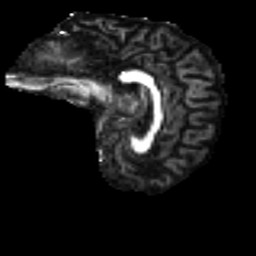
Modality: FA
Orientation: sagittal
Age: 55
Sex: male
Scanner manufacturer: ge
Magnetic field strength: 3 T
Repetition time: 7.8 s
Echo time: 0.0611 s